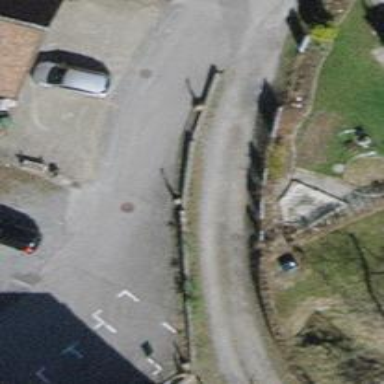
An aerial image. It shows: Paved driveway road for service purposes.